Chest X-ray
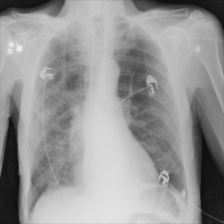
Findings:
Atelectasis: negative
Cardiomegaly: negative
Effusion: negative
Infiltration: positive
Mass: negative
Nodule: negative
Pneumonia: negative
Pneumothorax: negative
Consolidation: negative
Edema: negative
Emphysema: negative
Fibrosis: negative
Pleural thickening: negative
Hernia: negative